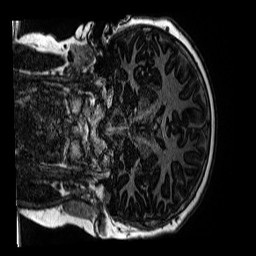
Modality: MP2RAGE
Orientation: coronal
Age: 10
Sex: male
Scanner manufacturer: siemens
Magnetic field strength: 3 T
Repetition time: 4 s
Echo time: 0.00299 s